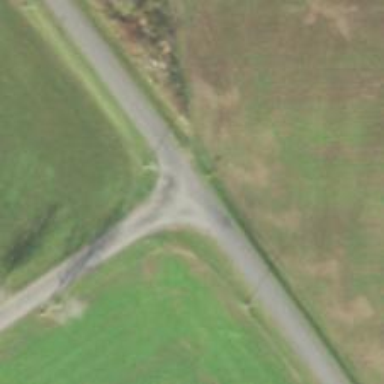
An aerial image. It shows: Tertiary road.